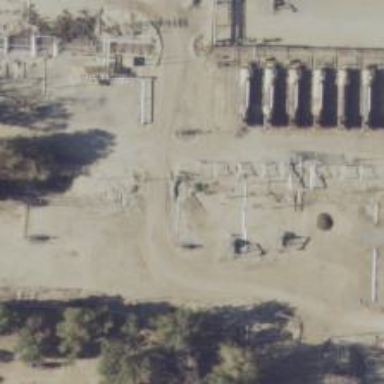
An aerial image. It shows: Petroleum well that is man-made.